Interaction volume radius: 10 \u00c5
Interaction volume height: 15 \u00c5
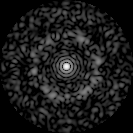
Disorder parameter: 0.8376